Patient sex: F
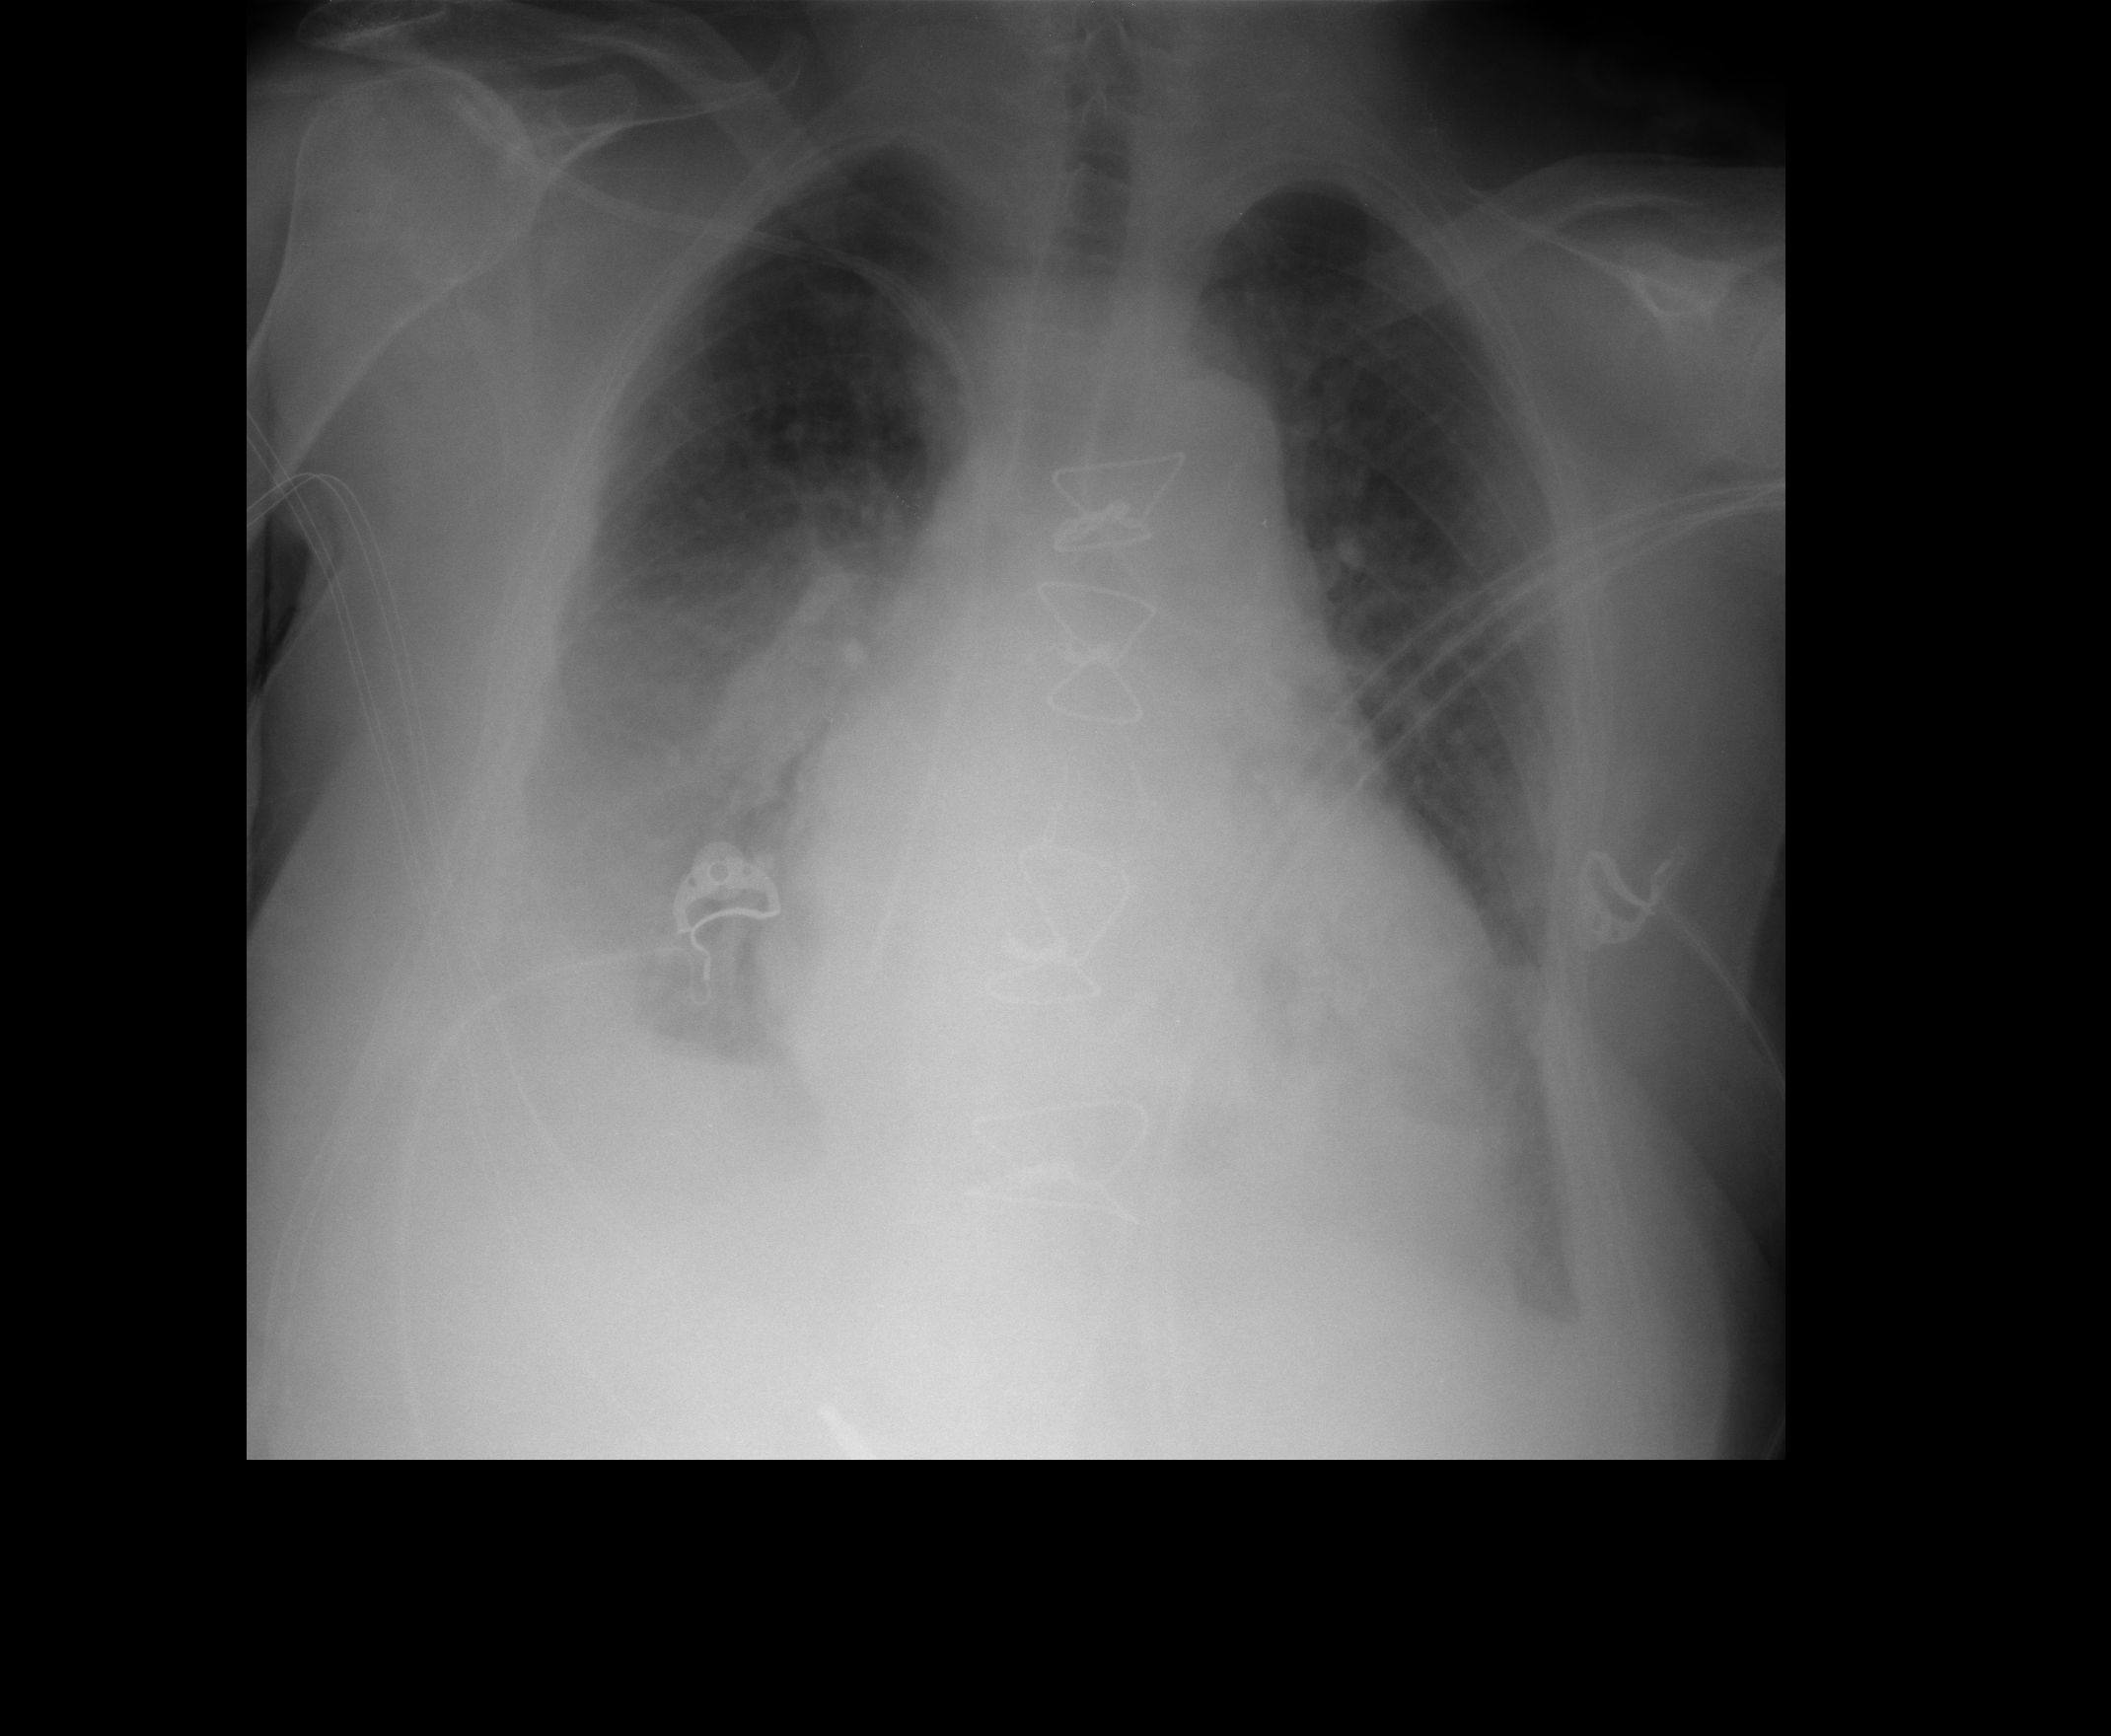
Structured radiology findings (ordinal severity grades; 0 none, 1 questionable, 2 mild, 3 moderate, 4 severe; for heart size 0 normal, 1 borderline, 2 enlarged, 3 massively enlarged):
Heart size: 2
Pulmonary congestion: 2
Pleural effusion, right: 3
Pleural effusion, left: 2
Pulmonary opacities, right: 1
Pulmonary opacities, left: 2
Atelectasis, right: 3
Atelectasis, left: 3